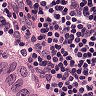
Metastatic tissue present: no